二年级 · 计数
图回答。

(1) 松树有多少棵?

(2) 杨树有多少棵?

（3）松树、杨树和柳树一共有多少棵?
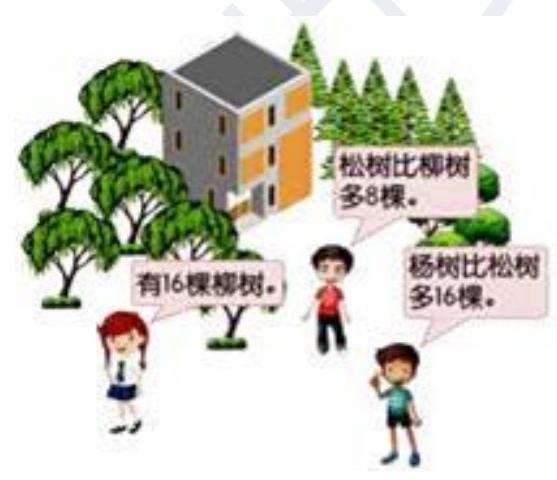
答案: 1) 解： $16+8=24$ (棵) 答：松树有 24 棵。

(2) 解: $24+16=40$ (棵) 答: 杨树有 40 棵。

（3）解： $16+24+40=80$ (棵) 松树、杨树和柳树一共有 80 棵。